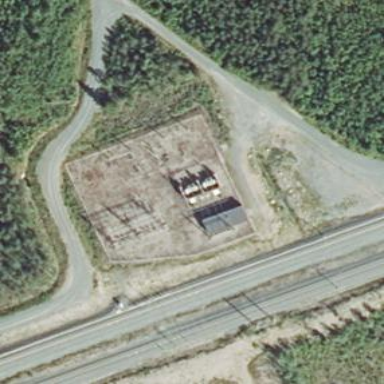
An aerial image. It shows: Traction substation for powering transportation systems.